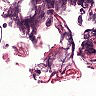
Metastatic tissue present: no